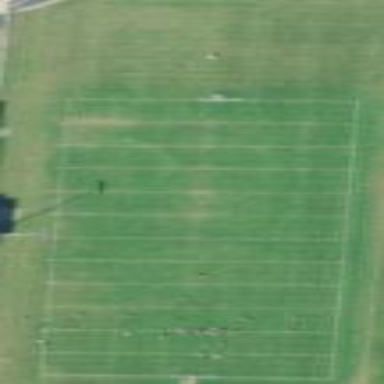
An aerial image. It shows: Pitch for American football.